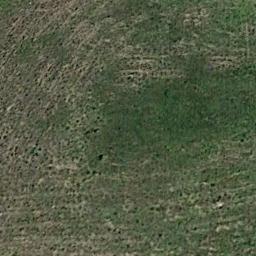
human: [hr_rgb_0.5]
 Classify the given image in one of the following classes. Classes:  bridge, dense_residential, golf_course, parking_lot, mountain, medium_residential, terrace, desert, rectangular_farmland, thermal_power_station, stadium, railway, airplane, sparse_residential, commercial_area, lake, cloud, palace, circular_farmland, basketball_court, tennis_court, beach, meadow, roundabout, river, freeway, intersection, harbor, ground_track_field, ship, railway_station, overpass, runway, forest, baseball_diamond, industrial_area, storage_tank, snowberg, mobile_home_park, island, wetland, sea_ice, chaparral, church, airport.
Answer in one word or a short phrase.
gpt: meadow